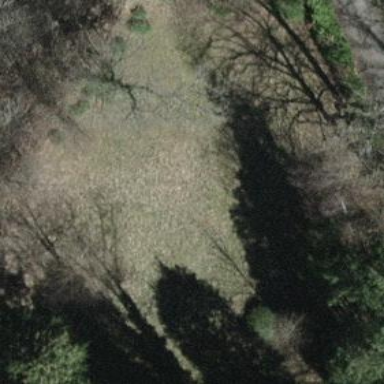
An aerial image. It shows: Open area covered with grass.